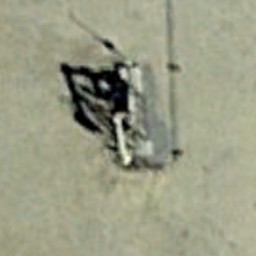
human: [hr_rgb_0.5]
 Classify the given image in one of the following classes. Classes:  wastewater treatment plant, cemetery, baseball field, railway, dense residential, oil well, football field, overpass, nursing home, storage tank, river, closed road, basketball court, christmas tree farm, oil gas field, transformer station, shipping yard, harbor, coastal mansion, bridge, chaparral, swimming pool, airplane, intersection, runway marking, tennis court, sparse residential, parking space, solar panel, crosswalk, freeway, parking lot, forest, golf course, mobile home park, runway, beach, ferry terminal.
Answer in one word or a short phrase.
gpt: oil well